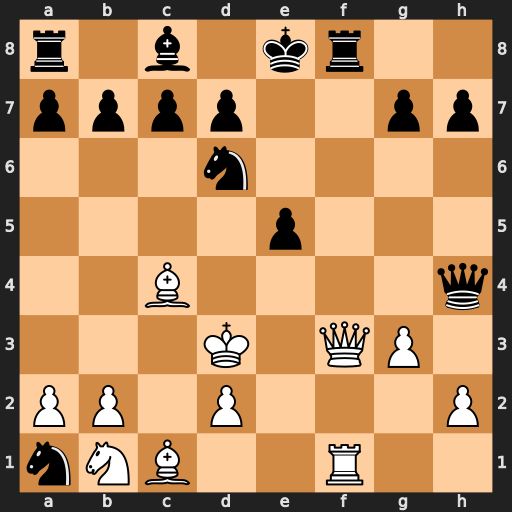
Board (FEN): r1b1kr2/pppp2pp/3n4/4p3/2B4q/3K1QP1/PP1P3P/nNB2R2
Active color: w
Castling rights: q
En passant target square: -
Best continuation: Qxf8#